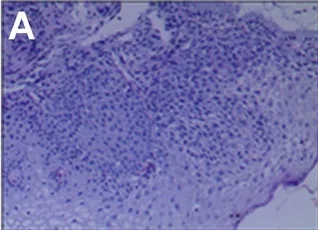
Histopathological examination before and after REBACIN. Treatment. (A) Before REBACIN. Treatment, the patient was diagnosed as CIN2 via the histopathology of cervical biopsy, showing a moderate atypical hyperplasia. The cells including obvious atypia cells were arranged disorderedly; the abnormally proliferating cells occupied 2/3 of the subepithelial layer.
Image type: pathology (h&e)